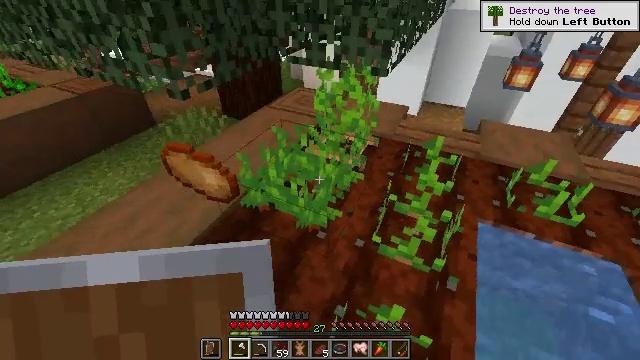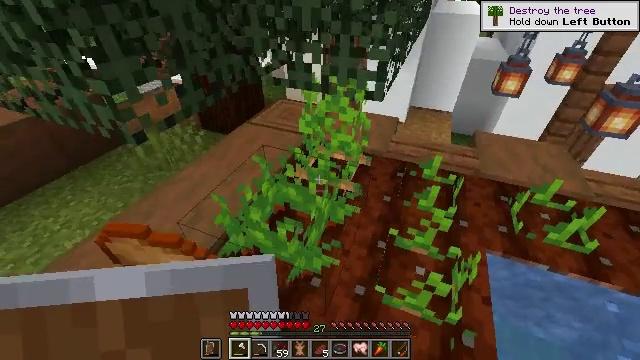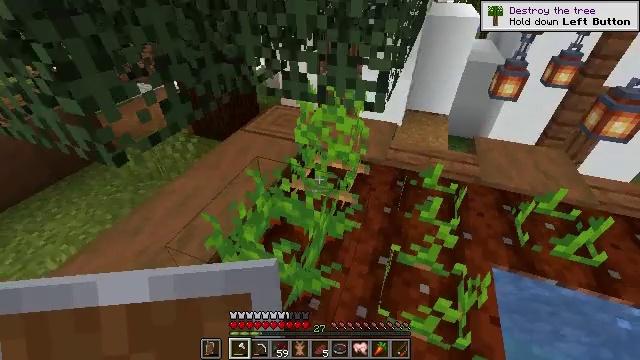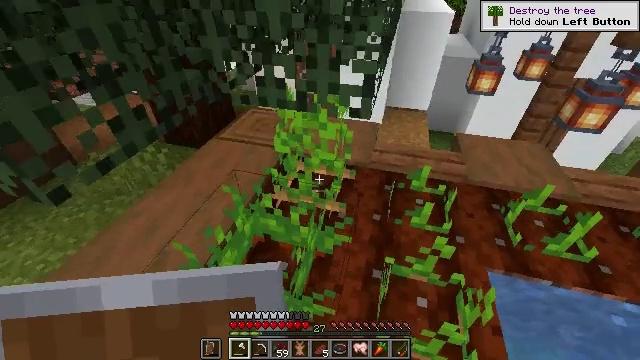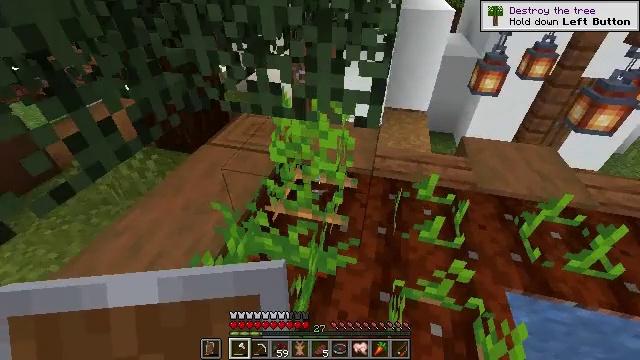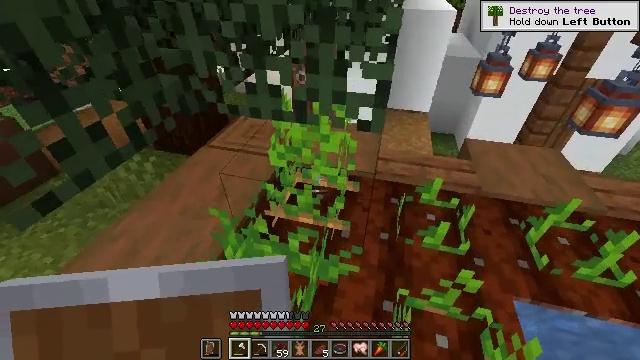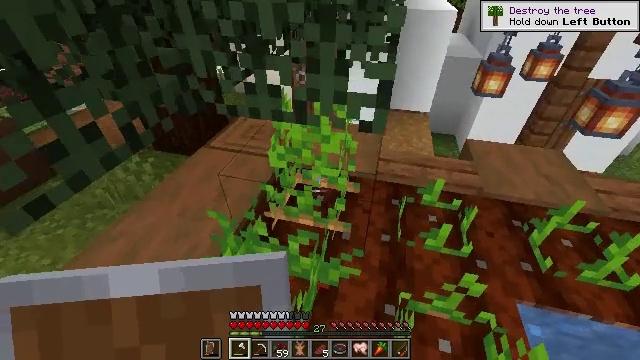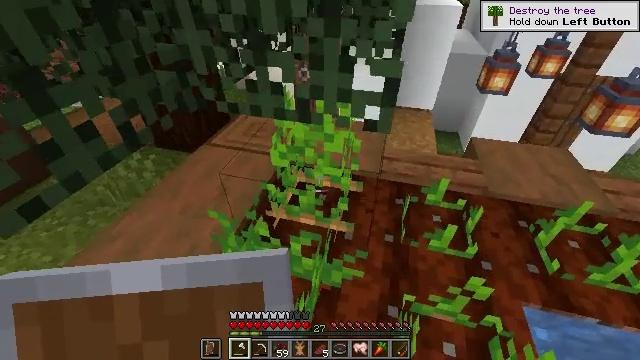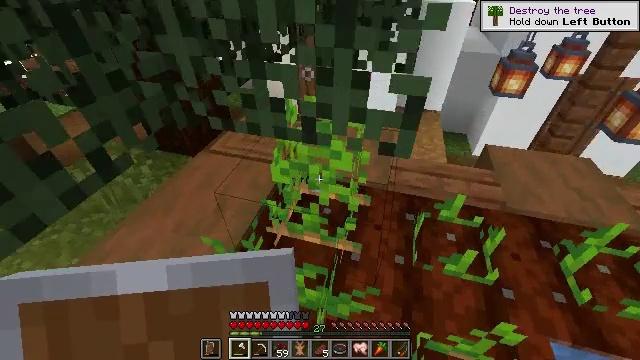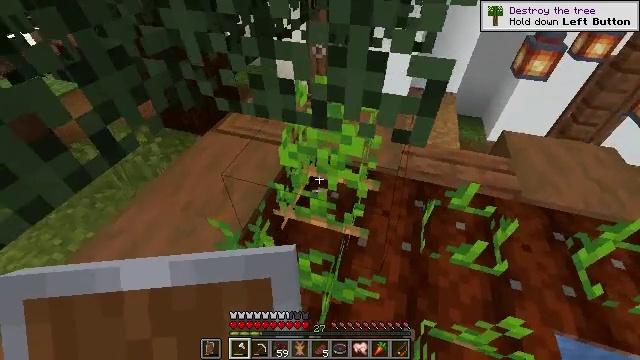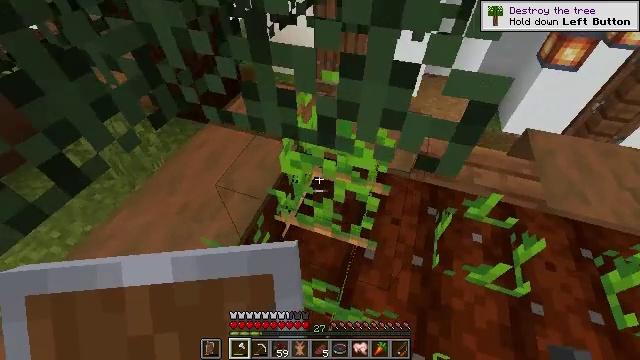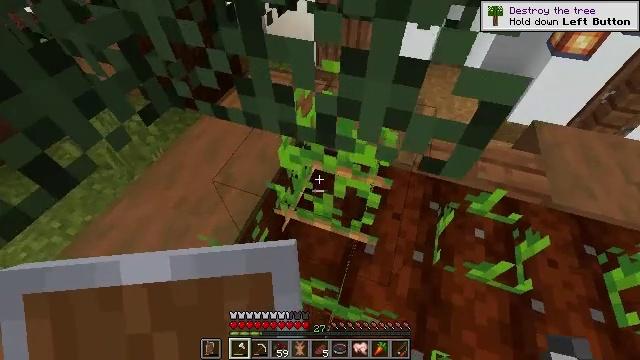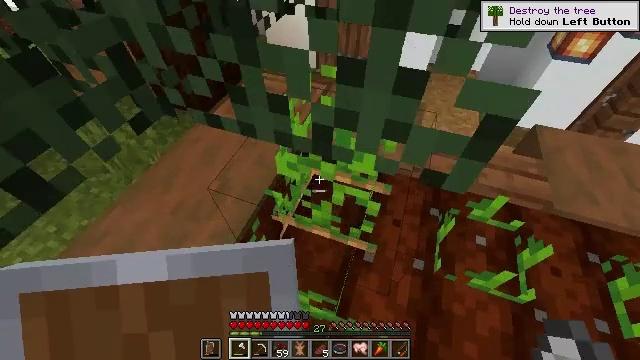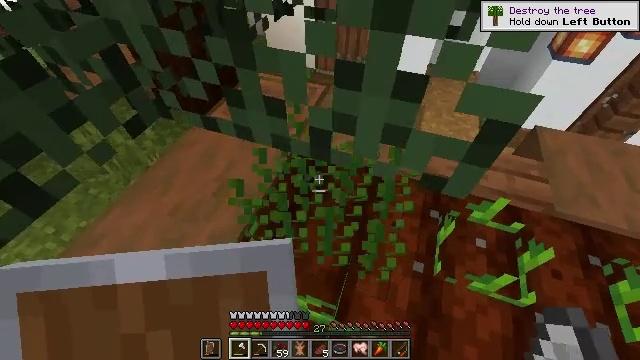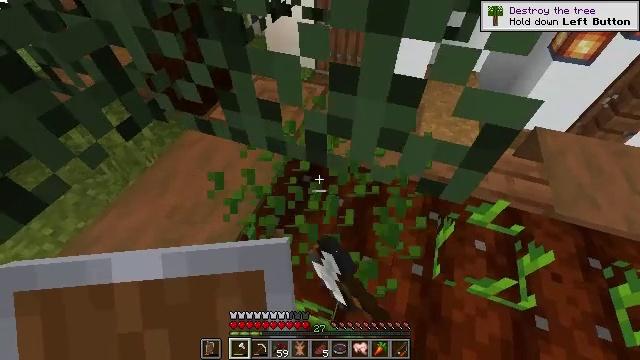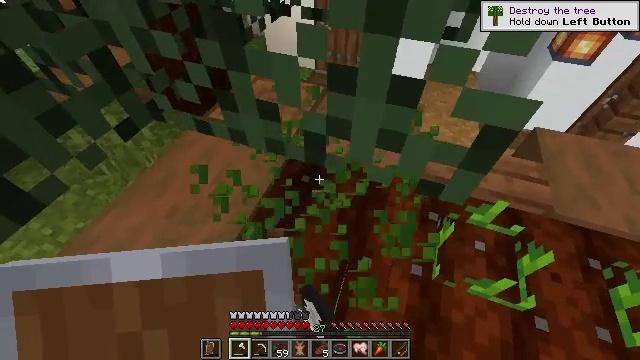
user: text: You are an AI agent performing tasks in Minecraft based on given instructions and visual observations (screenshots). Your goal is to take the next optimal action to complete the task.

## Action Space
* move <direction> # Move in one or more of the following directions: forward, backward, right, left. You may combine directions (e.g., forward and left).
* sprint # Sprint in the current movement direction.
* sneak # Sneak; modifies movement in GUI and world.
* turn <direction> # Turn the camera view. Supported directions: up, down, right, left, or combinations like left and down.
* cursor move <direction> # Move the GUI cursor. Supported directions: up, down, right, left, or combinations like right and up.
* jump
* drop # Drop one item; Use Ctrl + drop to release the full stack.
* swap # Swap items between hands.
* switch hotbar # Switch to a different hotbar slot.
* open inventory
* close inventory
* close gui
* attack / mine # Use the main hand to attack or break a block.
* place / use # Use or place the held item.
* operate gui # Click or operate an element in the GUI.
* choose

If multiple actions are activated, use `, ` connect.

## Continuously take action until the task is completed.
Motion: motion action
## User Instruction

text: Mine potatoes from the farmland.
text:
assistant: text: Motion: move forward, turn right
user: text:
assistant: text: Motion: move forward, turn right
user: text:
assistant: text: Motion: move forward, turn right
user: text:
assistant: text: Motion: no_op
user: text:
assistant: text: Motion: no_op
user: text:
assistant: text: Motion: no_op
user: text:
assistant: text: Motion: move forward
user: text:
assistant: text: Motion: move forward
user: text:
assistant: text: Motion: move forward, turn left and down
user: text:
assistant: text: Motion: turn left and down
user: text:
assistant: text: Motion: turn down
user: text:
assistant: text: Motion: no_op
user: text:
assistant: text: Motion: attack / mine
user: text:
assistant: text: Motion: attack / mine
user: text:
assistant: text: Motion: no_op
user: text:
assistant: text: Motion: no_op
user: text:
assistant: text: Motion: no_op
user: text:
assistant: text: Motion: no_op
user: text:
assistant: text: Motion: no_op
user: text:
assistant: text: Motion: no_op
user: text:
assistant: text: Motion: move right
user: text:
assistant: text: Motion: move right, turn left and up
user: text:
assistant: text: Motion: move right, turn left and up
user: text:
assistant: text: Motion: move right, turn left and up
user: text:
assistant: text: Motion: move right, turn left
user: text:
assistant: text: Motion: move right, turn left
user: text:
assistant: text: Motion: move right, turn left
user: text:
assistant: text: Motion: move right, turn left and up
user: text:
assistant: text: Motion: turn left and up
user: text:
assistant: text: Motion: turn left and up